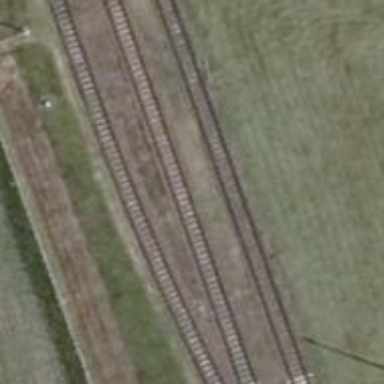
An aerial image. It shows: Disused railway.